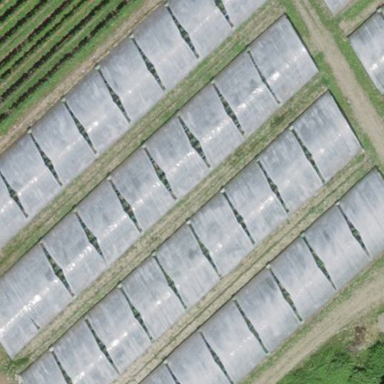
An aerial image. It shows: Greenhouse.